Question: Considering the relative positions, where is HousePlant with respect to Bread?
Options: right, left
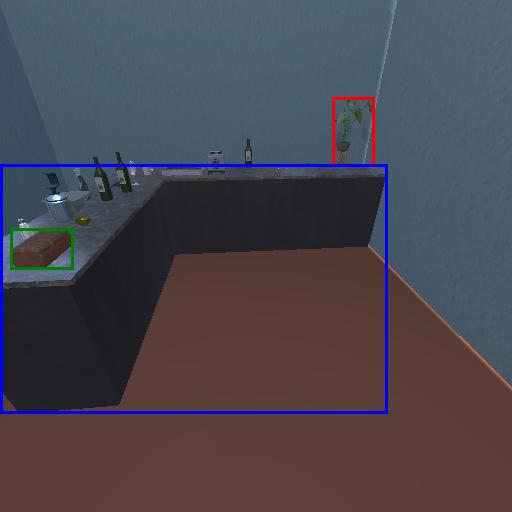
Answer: right